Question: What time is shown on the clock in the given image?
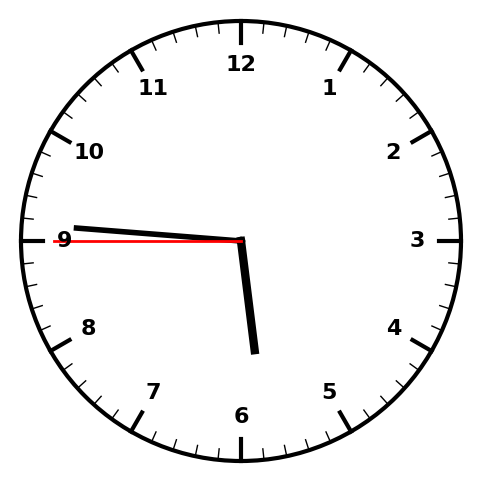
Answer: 05:45:45